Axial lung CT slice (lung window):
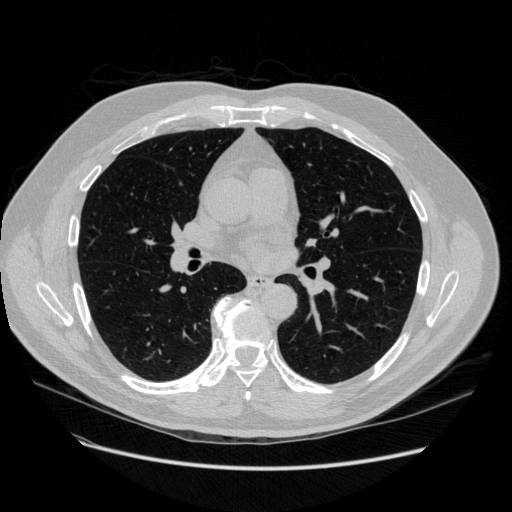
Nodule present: no